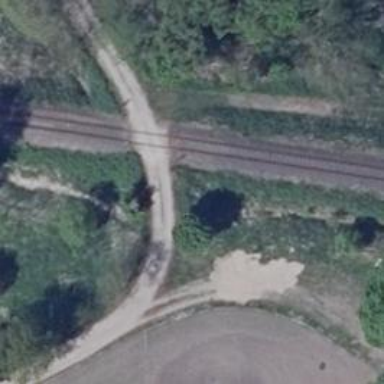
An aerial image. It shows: Level crossing along the railway.